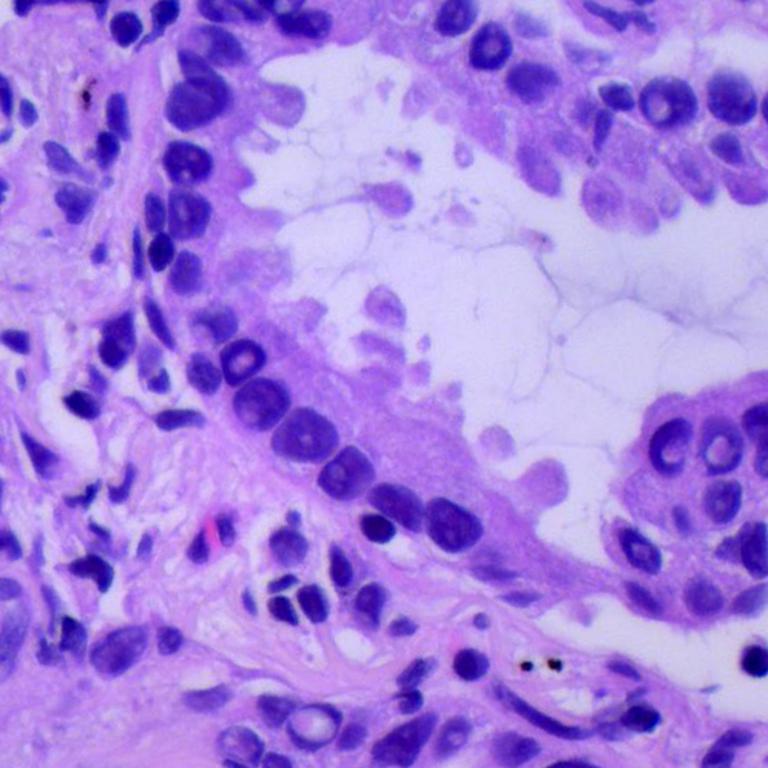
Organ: lung
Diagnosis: adenocarcinomas